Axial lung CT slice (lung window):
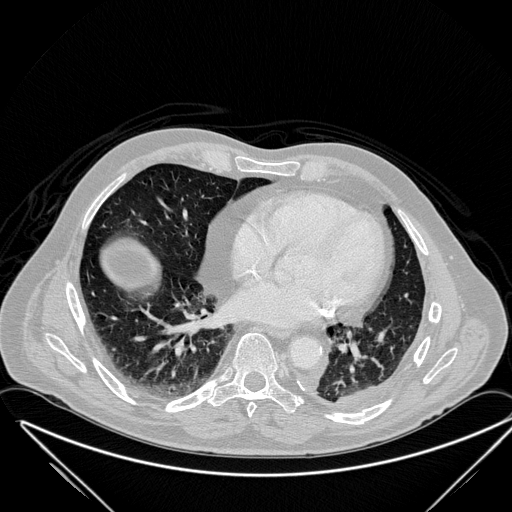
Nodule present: no